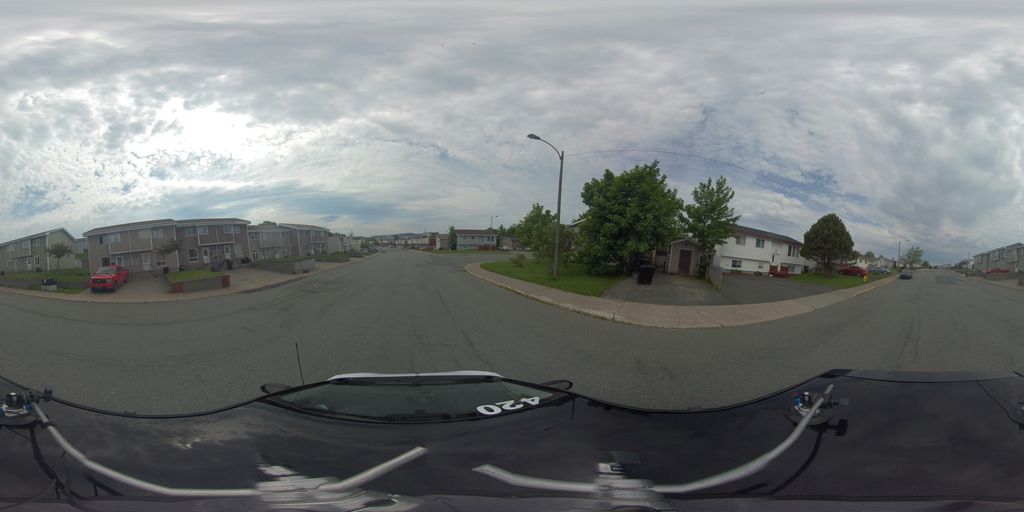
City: st_johns